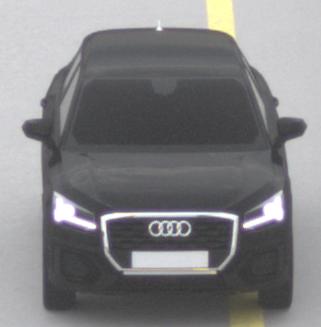
Make: Audi
Model: Q2
Model produced from: 2016
Model produced until: 2020
Doors: 5
Color: black
Road condition: dry road
Daytime: morning or afternoon
Contrast: low contrast